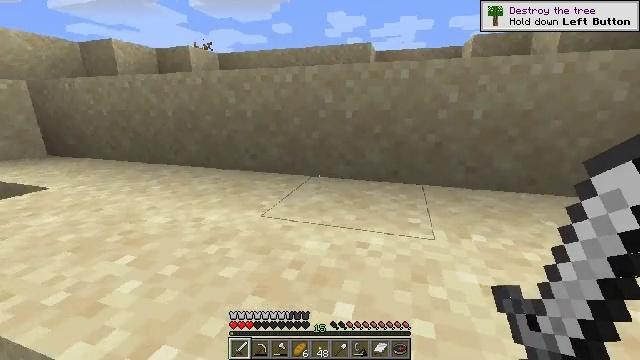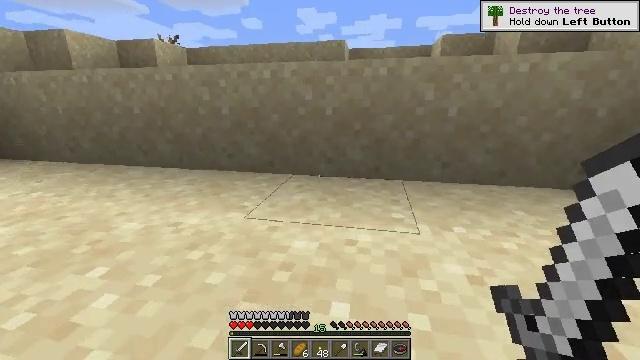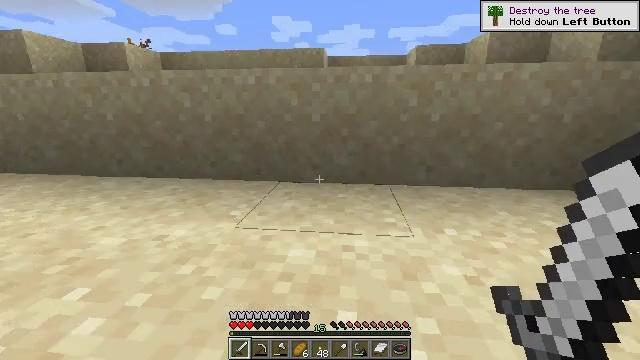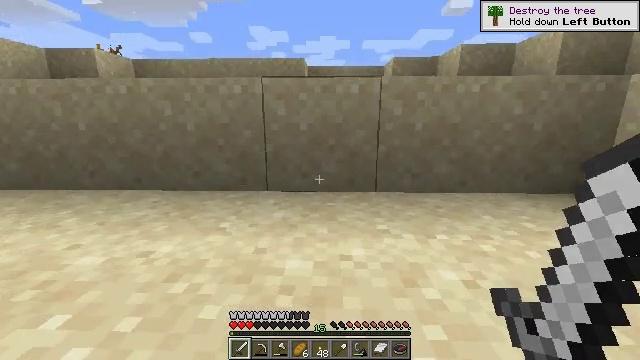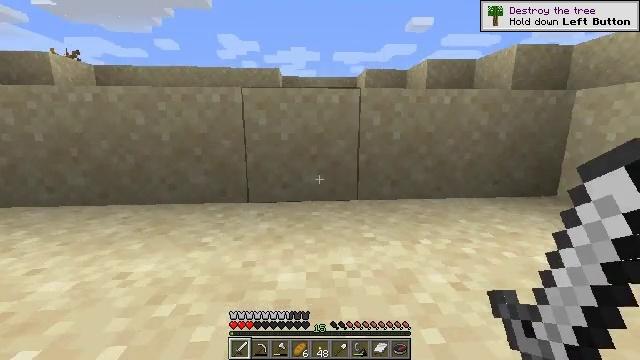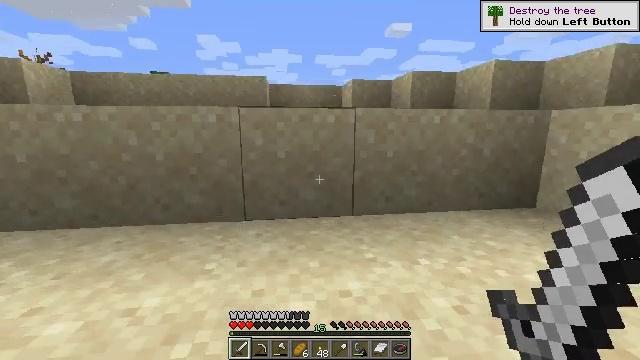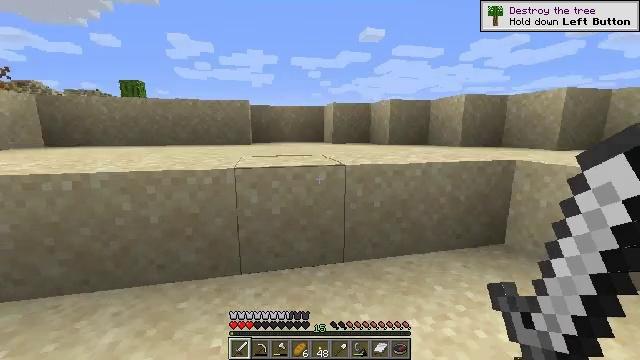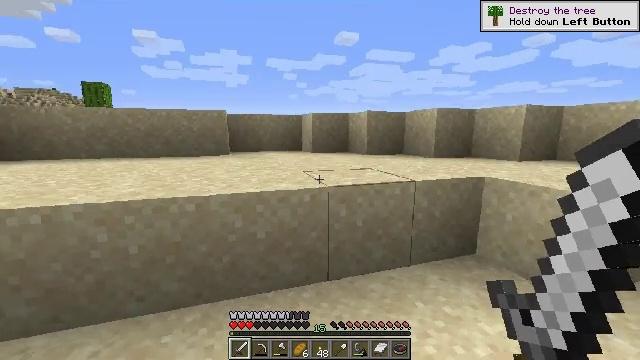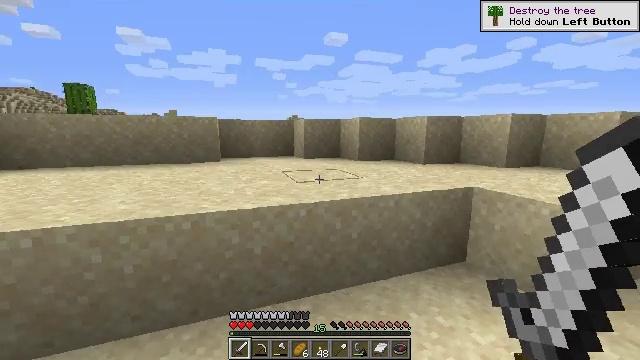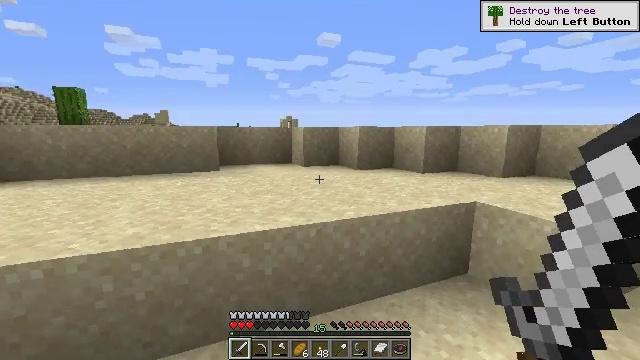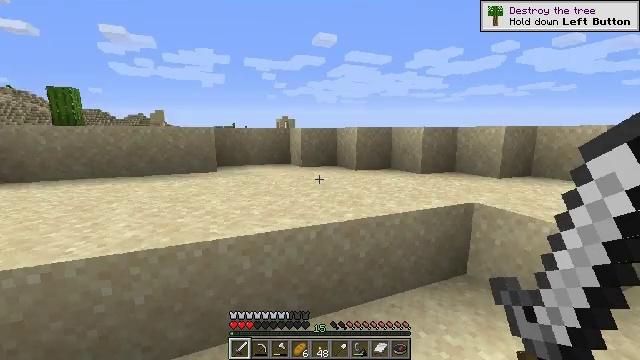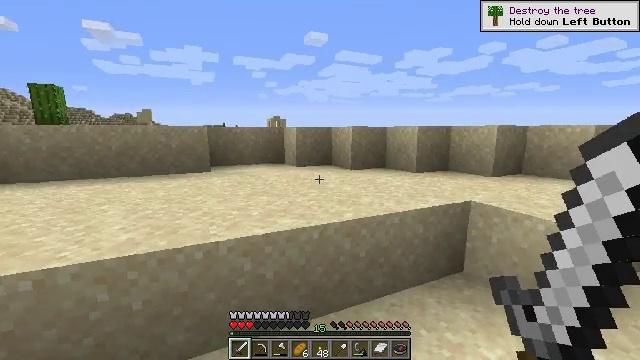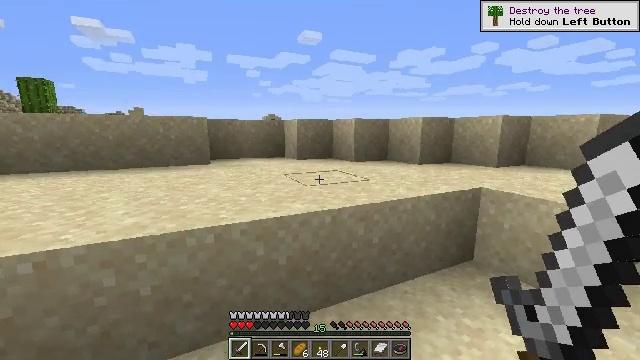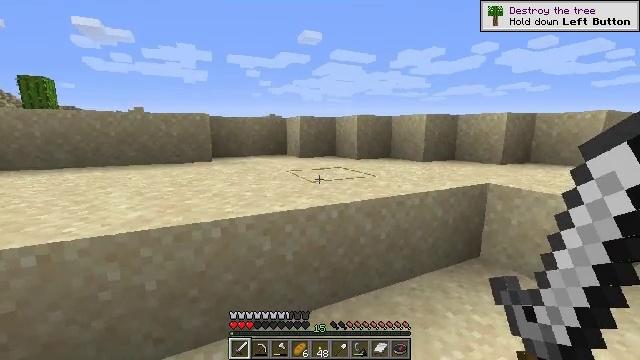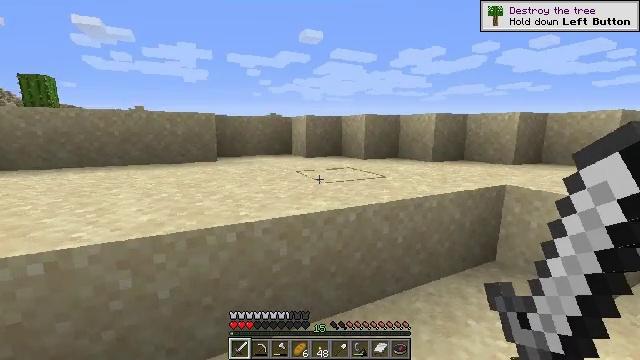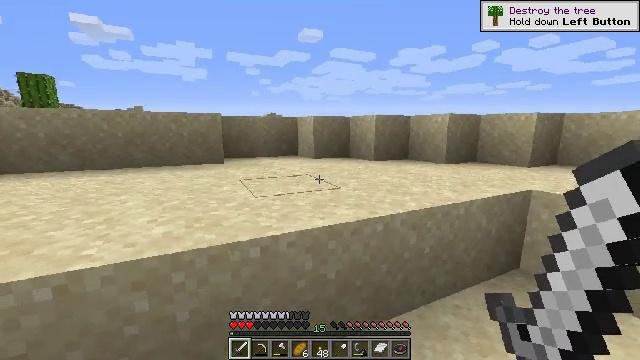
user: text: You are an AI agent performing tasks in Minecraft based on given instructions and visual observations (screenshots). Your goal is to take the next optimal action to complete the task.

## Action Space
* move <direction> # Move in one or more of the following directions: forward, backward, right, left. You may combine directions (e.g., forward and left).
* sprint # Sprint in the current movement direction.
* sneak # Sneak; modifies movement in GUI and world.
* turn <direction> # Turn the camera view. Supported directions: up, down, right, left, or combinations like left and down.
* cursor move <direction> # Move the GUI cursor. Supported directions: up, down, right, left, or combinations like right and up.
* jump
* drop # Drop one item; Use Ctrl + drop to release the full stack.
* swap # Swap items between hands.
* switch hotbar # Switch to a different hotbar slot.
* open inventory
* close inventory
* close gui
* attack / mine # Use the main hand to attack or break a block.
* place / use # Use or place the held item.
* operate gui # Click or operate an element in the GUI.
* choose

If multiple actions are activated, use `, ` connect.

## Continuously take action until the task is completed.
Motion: motion action
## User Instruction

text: Left click to mine the dead bush.
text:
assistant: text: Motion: move forward, turn right
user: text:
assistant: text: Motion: move forward, turn right and up
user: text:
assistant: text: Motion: move forward and move left, turn right and up
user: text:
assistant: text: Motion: move forward and move left, turn right and up
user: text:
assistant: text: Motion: move forward and move left, turn right, jump
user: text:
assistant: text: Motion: move forward and move left, turn right, jump
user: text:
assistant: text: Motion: move forward and move left, turn right, jump
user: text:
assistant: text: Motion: move forward and move left, turn right, jump
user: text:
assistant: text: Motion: move forward and move left, turn right
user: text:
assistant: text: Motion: move forward and move left
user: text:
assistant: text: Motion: move forward and move left, turn right
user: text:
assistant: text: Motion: move forward and move left, turn right
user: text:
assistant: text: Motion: move forward and move left
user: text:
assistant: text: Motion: move forward and move left
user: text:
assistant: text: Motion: move forward and move left
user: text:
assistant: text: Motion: move forward and move left, turn right
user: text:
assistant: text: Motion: move forward and move left
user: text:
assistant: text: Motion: move forward and move left
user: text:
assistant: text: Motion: move forward and move left
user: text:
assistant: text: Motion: move forward and move left, jump
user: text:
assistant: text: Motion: move forward and move left, jump
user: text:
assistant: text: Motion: move forward and move left, jump
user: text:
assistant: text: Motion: move forward and move left, jump
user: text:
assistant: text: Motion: move forward and move left
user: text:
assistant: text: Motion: move forward and move left
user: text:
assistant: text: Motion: move forward and move left
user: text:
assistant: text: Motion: move forward and move left
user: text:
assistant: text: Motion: move forward and move left
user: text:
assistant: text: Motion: move forward and move left
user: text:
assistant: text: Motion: move forward and move left